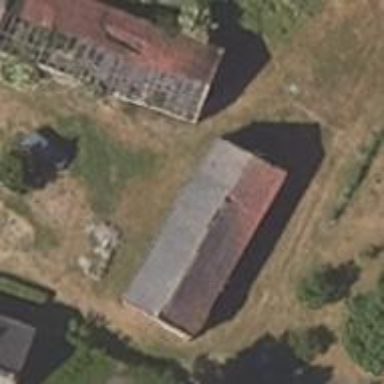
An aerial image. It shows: Shed.